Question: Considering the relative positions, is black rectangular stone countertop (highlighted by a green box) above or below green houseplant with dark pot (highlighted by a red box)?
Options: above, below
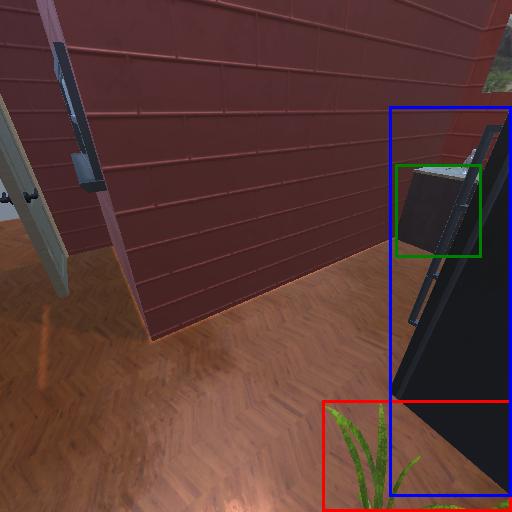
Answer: above